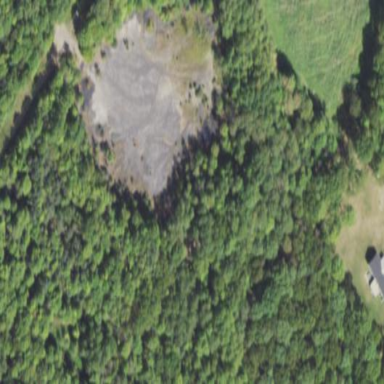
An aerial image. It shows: Slag heap landfill.